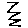
Label: zigzag